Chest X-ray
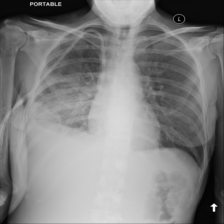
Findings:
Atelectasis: negative
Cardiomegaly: negative
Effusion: positive
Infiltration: positive
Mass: negative
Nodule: negative
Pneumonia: negative
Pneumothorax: negative
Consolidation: negative
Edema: positive
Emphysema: negative
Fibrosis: negative
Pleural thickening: negative
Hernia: negative